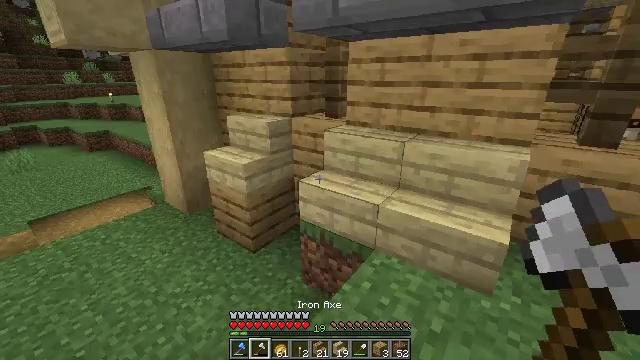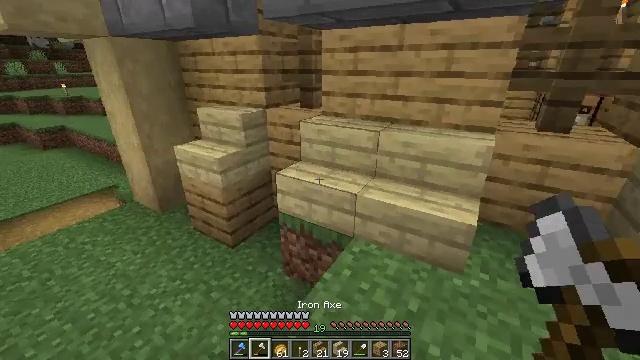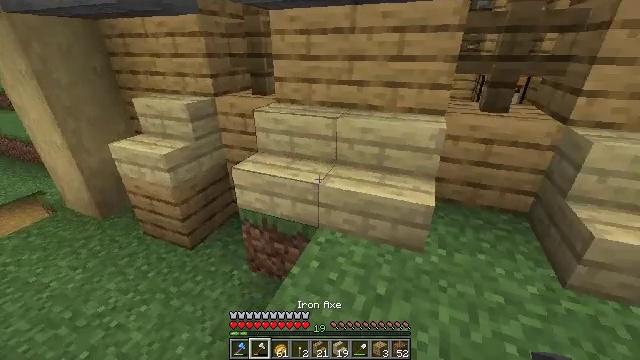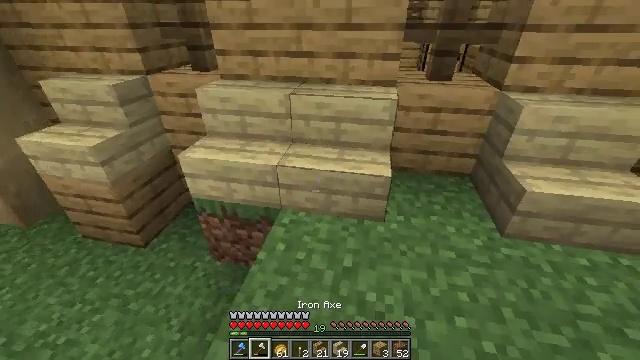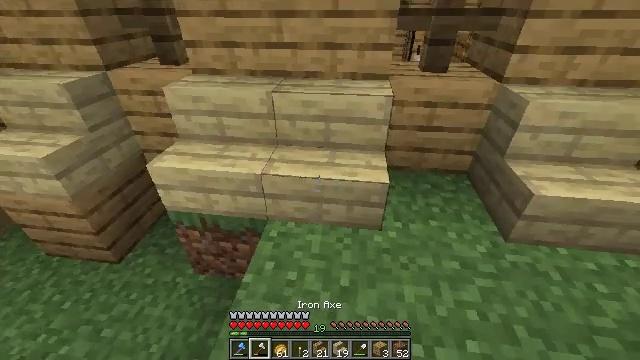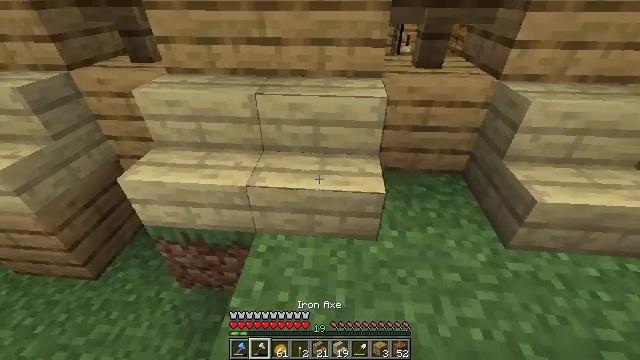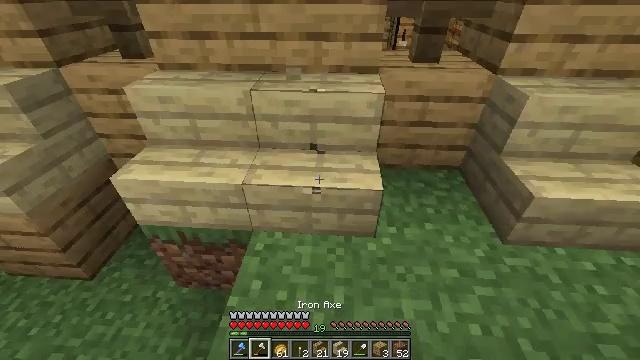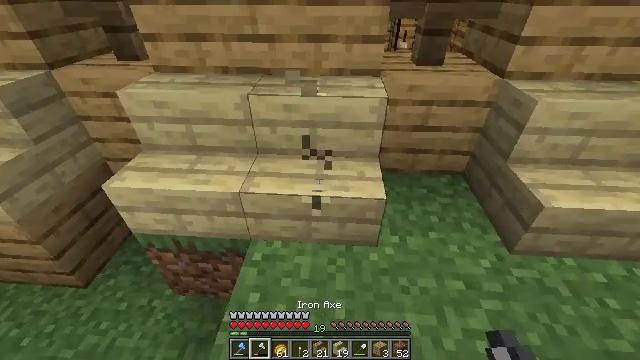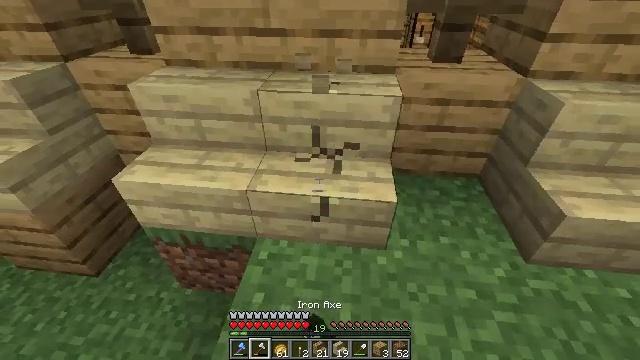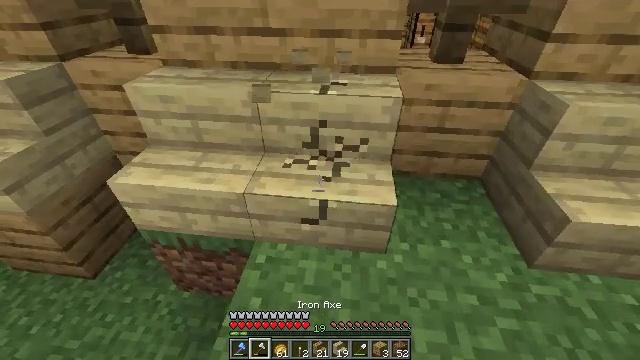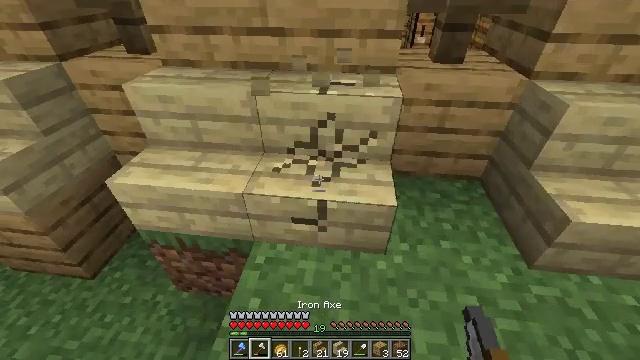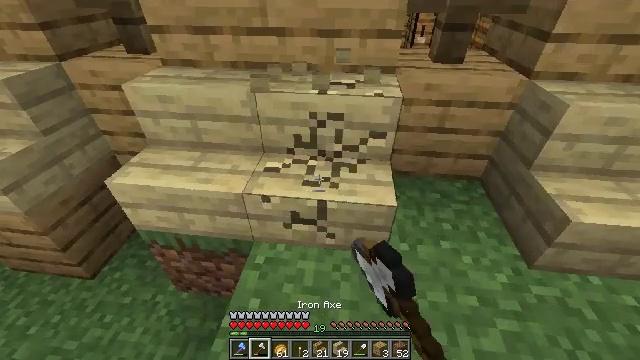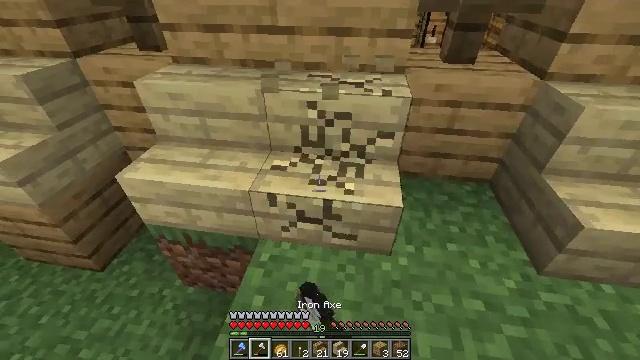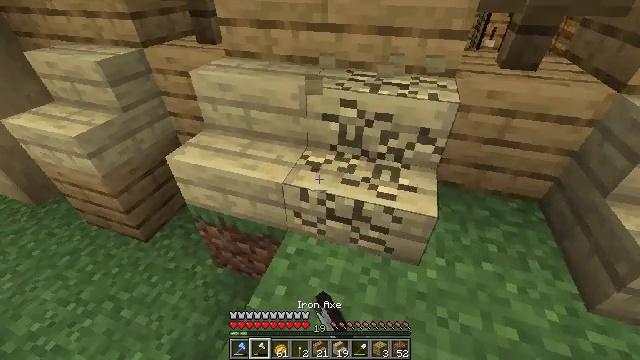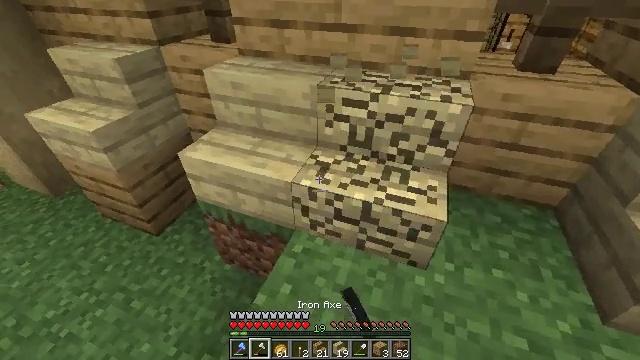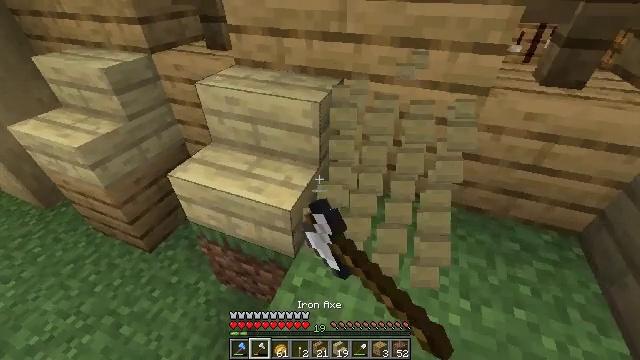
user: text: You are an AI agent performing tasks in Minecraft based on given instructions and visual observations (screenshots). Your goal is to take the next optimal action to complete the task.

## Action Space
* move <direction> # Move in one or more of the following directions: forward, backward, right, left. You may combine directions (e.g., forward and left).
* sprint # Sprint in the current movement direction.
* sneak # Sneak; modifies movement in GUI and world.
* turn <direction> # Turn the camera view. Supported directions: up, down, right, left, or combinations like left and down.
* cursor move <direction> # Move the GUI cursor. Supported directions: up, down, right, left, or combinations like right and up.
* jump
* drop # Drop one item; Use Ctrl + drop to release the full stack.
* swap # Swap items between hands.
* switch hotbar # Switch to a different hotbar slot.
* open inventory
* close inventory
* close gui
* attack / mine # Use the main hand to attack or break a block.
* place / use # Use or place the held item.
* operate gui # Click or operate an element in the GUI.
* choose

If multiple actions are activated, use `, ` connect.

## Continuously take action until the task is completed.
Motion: motion action
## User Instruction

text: Gather the birch stairs from a structure.
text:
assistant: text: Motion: turn right and down
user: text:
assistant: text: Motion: move forward, turn right and down
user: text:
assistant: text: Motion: move forward, turn right and down
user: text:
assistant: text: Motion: move forward, turn right and down
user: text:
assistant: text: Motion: move forward, turn right and down
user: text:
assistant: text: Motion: attack / mine
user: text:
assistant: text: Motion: attack / mine
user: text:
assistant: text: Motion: turn left and down, attack / mine
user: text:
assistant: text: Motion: attack / mine
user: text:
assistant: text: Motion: attack / mine
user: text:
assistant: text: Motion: attack / mine
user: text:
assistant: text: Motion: turn left, attack / mine
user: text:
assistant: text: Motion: turn left, attack / mine
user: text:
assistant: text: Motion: move forward, turn left, attack / mine
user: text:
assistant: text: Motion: move forward, attack / mine
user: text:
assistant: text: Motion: move forward, turn left, attack / mine
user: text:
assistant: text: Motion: move forward, turn left and down, attack / mine
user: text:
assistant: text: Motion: turn left and down, attack / mine
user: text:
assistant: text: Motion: turn left and down, attack / mine
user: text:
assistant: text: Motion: turn left and down, attack / mine
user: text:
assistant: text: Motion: attack / mine
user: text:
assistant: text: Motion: attack / mine
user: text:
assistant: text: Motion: attack / mine
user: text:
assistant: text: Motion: attack / mine
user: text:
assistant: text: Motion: attack / mine
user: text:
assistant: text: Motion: attack / mine
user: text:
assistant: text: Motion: attack / mine
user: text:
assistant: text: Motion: attack / mine
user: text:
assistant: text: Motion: attack / mine
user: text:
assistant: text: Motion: move forward, turn right, attack / mine